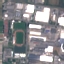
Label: Industrial